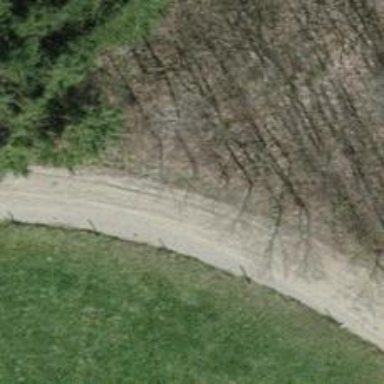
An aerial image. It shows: Hunting stand.